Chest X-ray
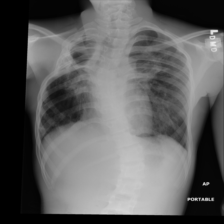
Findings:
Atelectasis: negative
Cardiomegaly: negative
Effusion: negative
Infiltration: positive
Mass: negative
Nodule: negative
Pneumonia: negative
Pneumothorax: negative
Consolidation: negative
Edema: negative
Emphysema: negative
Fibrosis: negative
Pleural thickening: negative
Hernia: negative